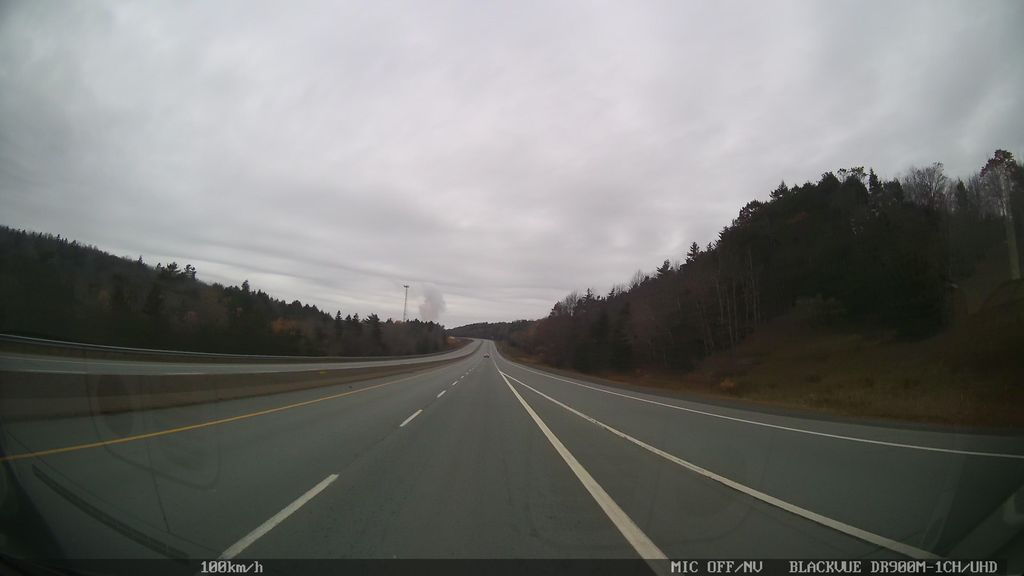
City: halifax